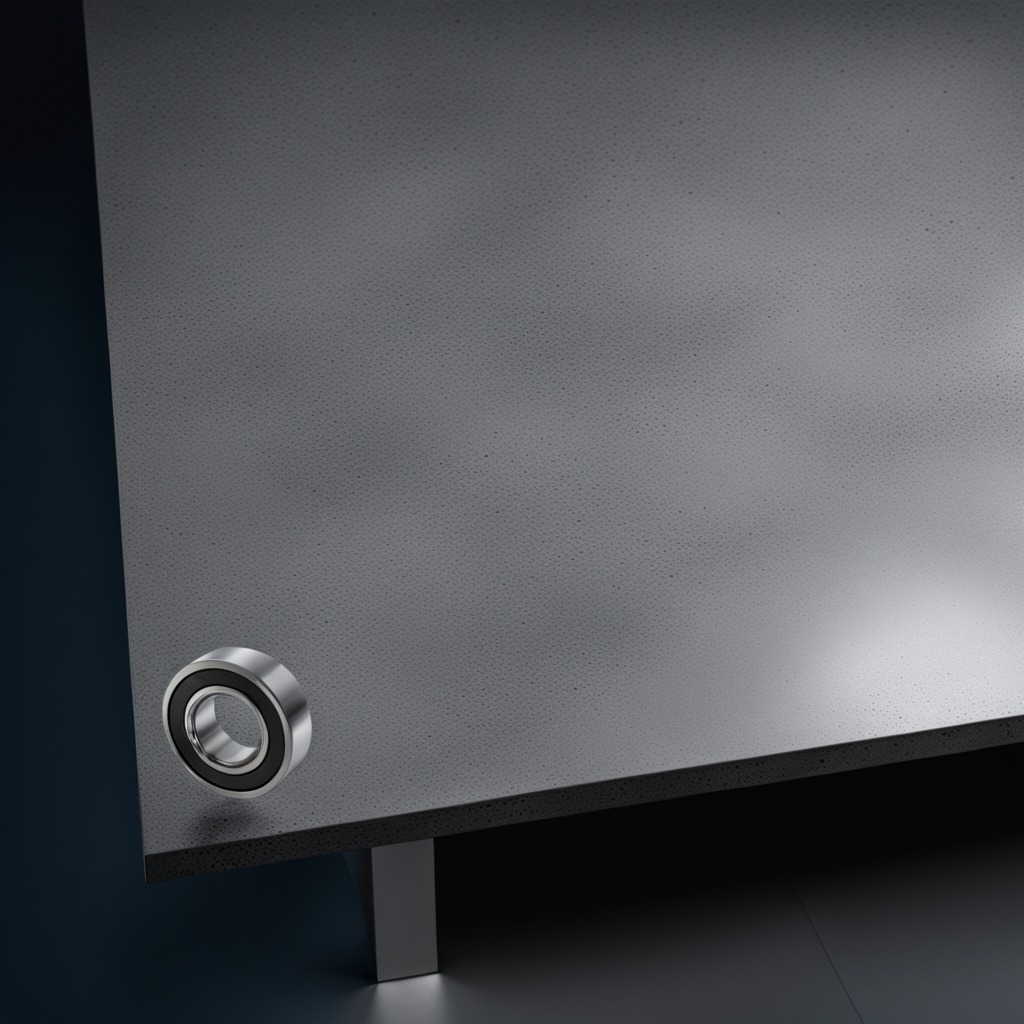
A metal ball bearing lies on a clean granite table inside a workshop at night dim ambient light soft shadows worn but